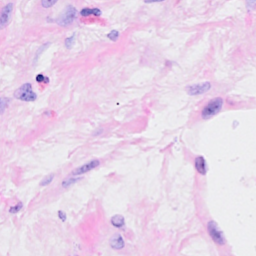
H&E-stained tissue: Breast